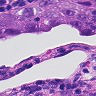
Metastatic tissue present: yes